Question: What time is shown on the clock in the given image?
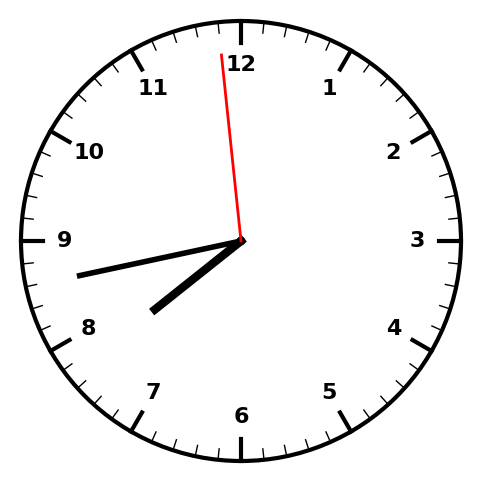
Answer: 07:42:59